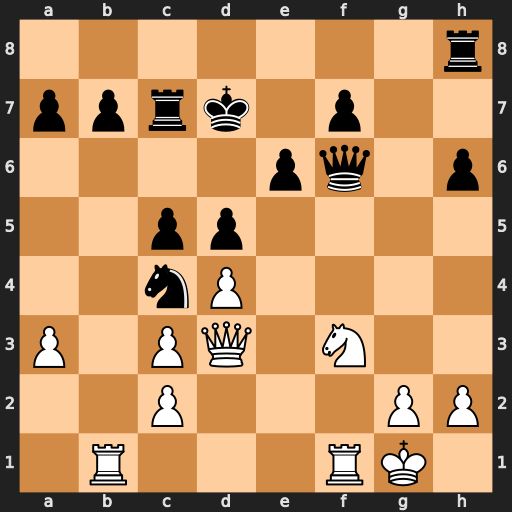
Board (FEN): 7r/pprk1p2/4pq1p/2pp4/2nP4/P1PQ1N2/2P3PP/1R3RK1
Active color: w
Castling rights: -
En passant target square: -
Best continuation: Ne5+ Nxe5 Qb5+ Kc8 Rxf6